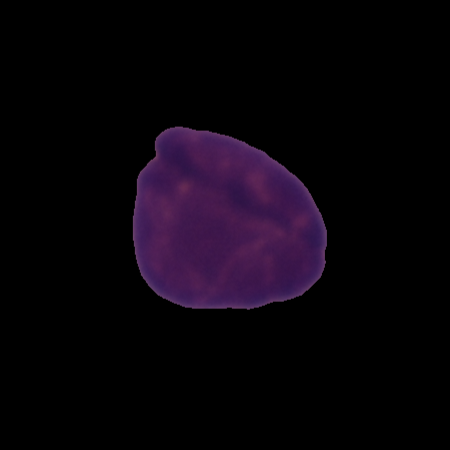
Label: healthy